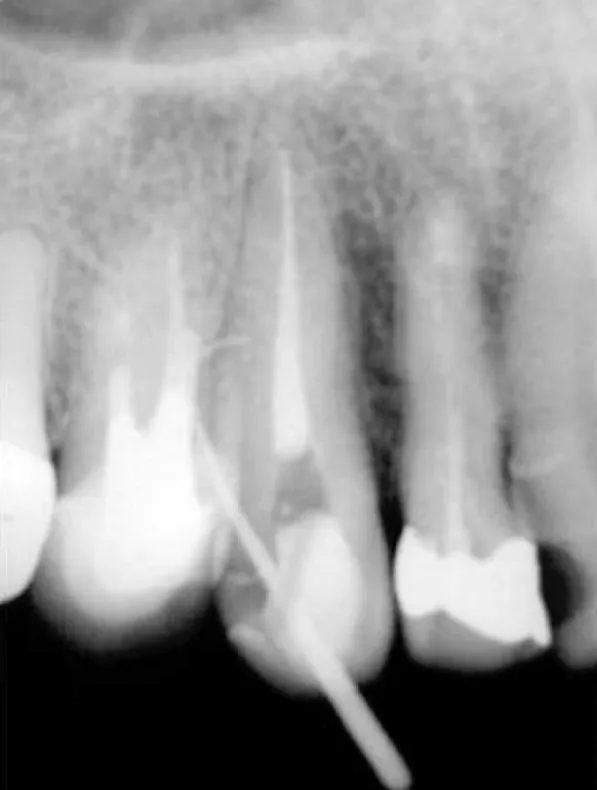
Tracking test in the gingival fistula.
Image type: radiology (x_ray)